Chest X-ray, AP view. Patient: 58 years old, sex M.
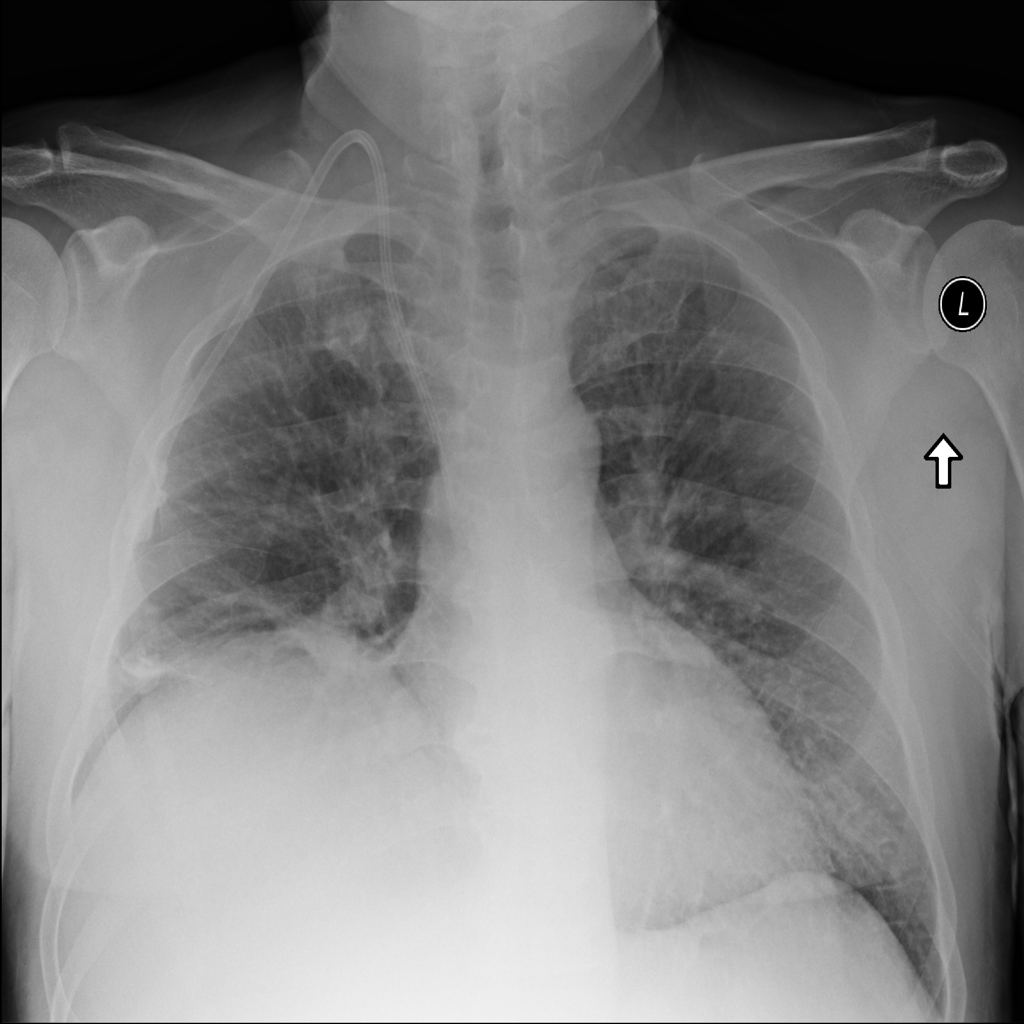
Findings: Atelectasis